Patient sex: M
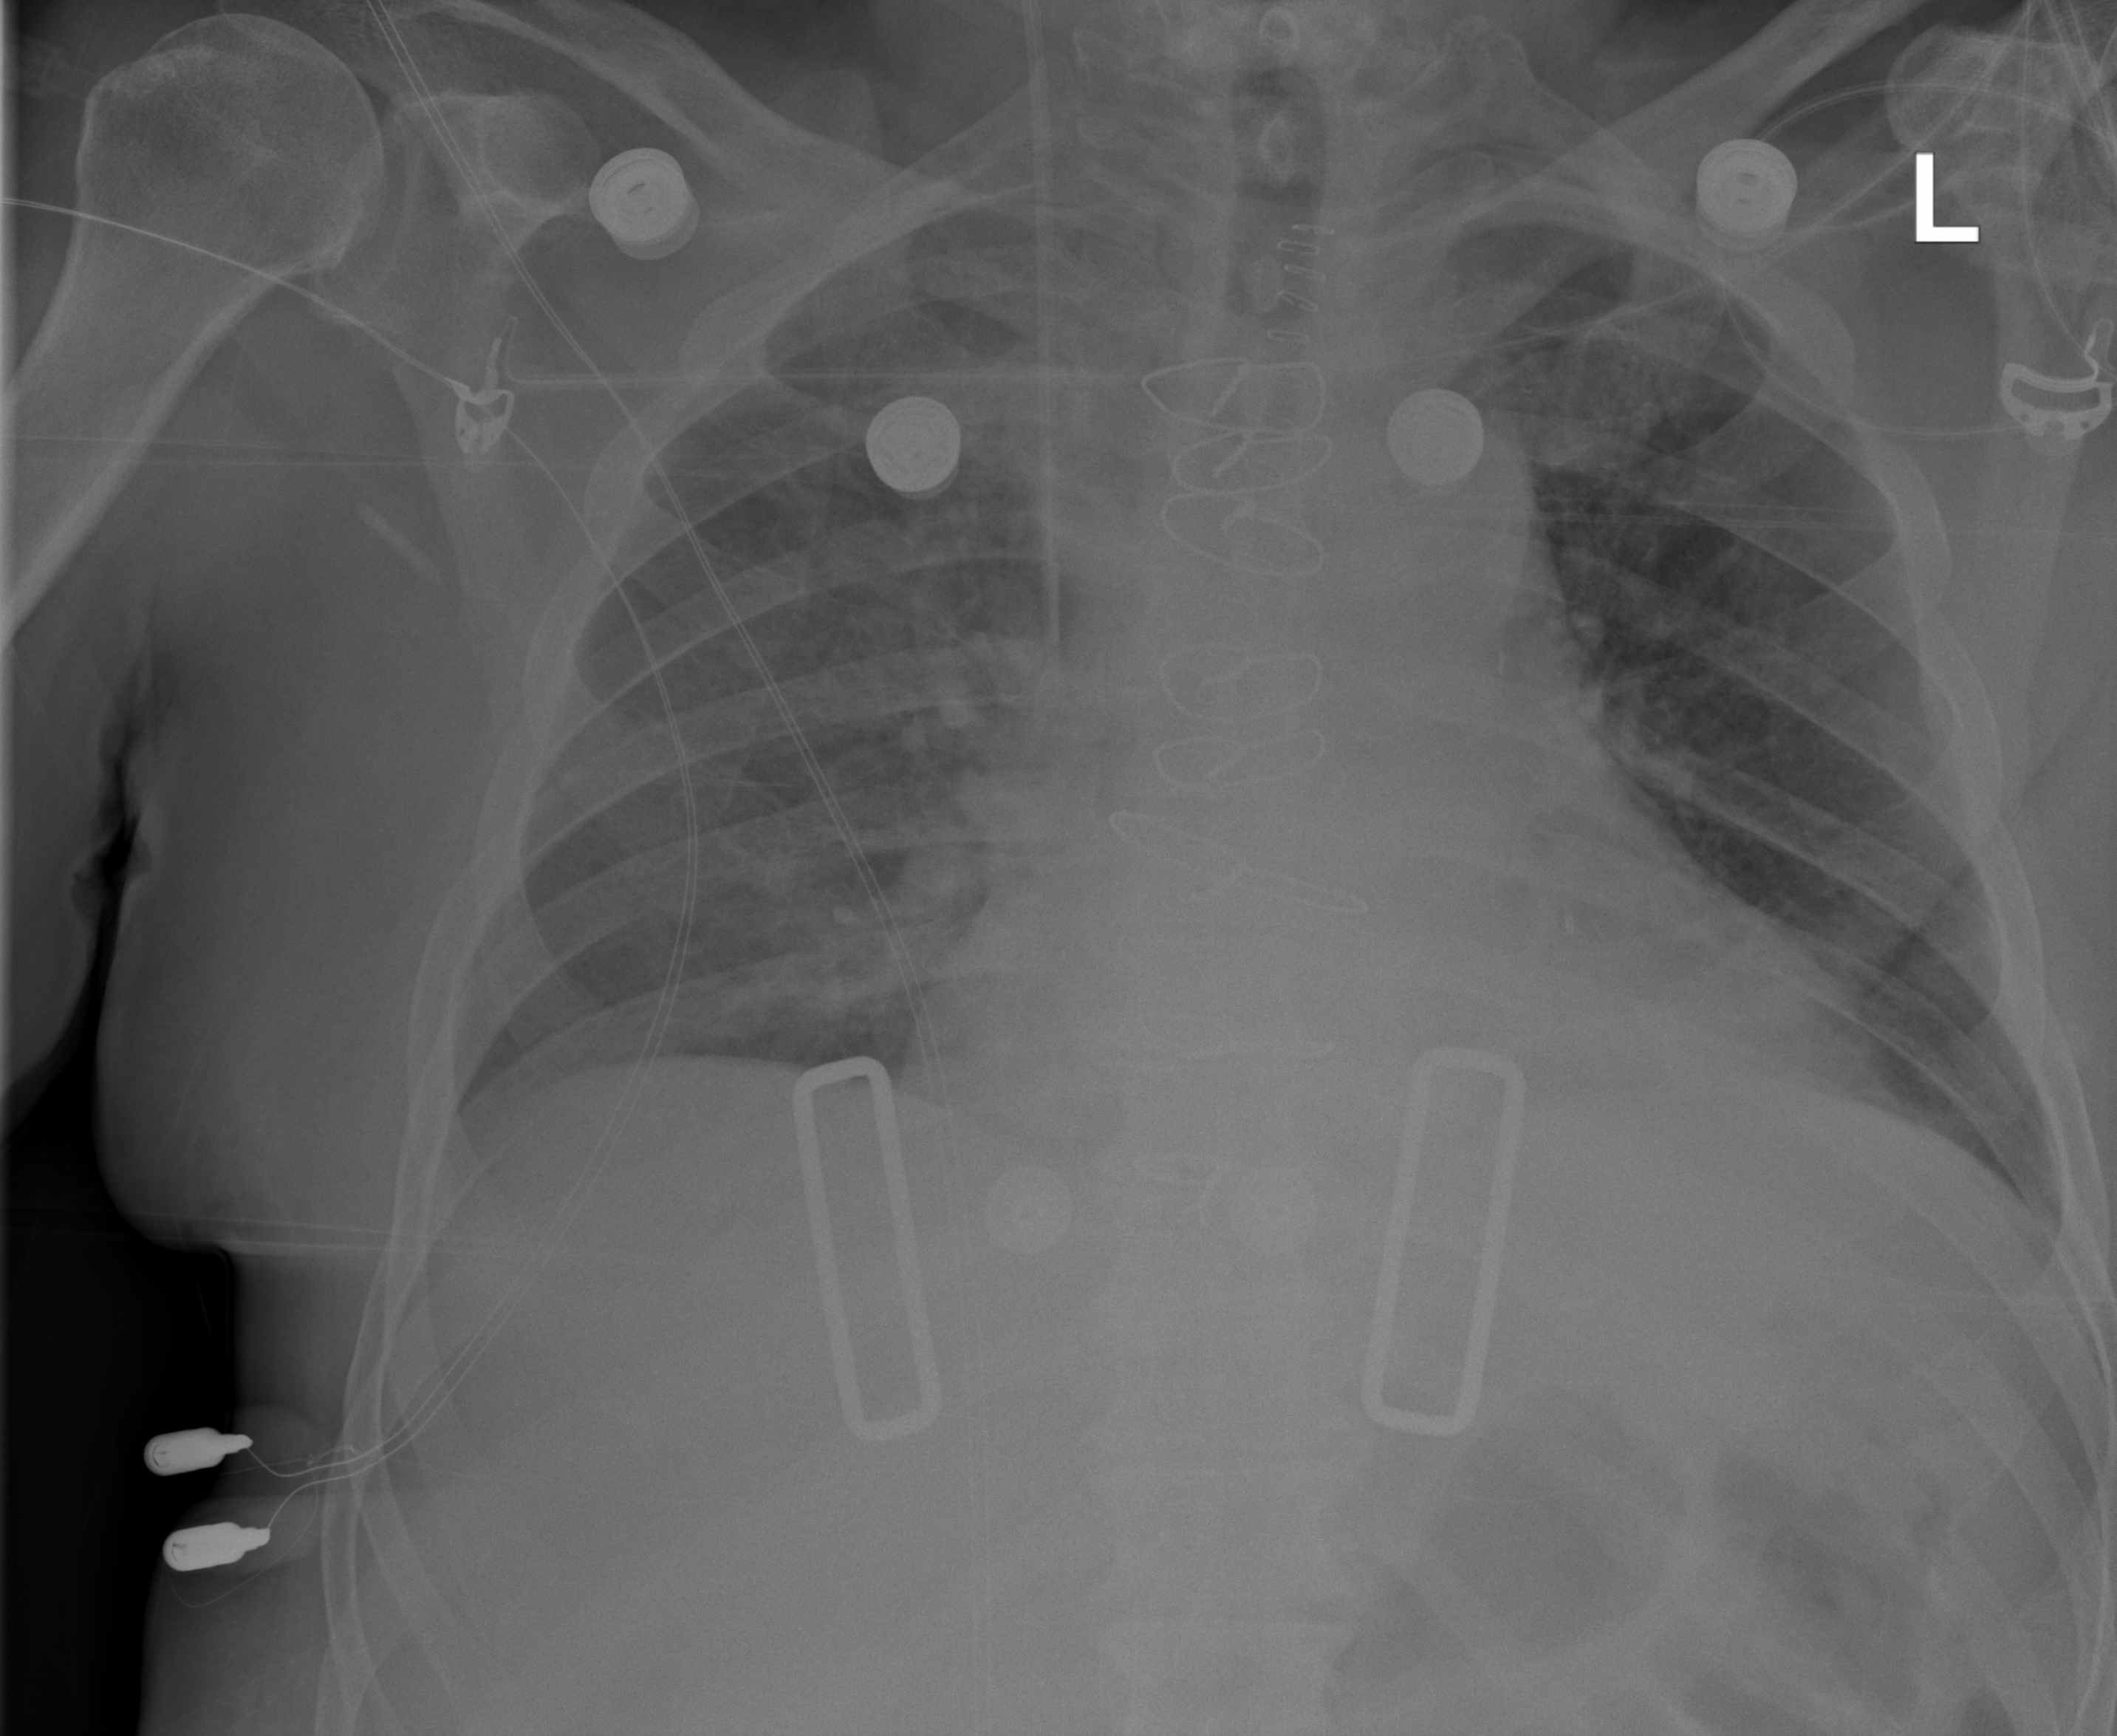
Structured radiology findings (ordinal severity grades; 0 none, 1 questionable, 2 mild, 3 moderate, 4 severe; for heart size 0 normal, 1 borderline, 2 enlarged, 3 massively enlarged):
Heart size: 1
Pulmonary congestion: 1
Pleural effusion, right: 0
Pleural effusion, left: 0
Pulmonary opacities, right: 0
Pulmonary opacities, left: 0
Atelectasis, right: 0
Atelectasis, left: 0